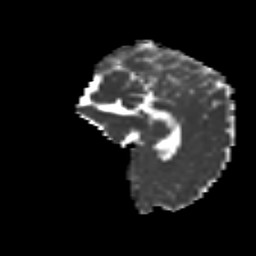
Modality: MD
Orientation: sagittal
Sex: male
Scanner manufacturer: siemens
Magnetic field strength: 3 T
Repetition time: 5 s
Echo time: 0.071 s